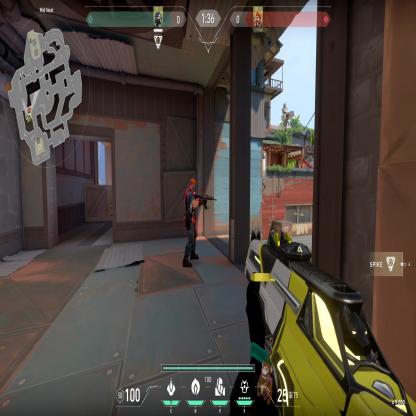
Label: enemy